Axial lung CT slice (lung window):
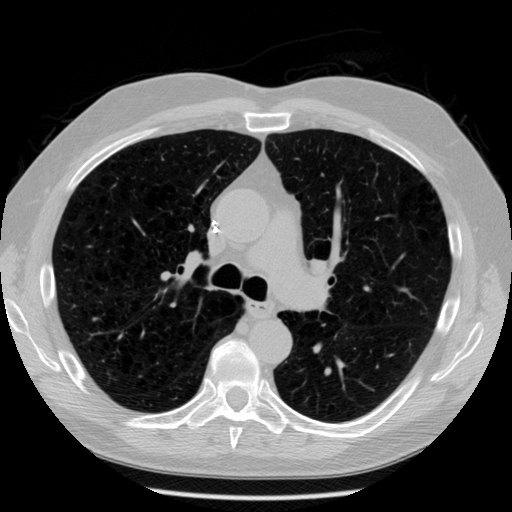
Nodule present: no